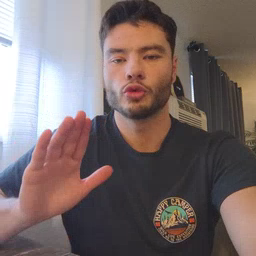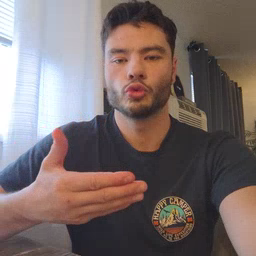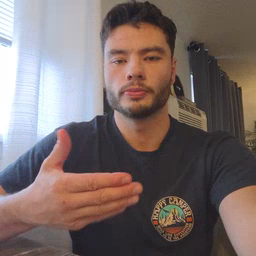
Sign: room